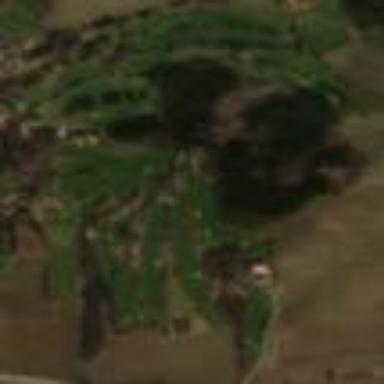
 perfect for leisure and sport activities."